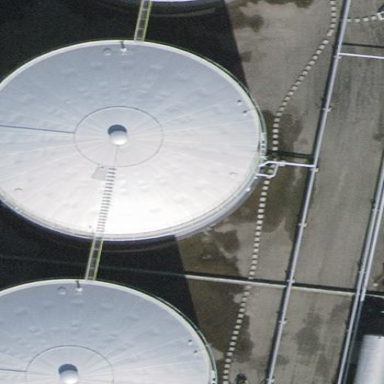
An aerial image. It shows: Storage tank building.